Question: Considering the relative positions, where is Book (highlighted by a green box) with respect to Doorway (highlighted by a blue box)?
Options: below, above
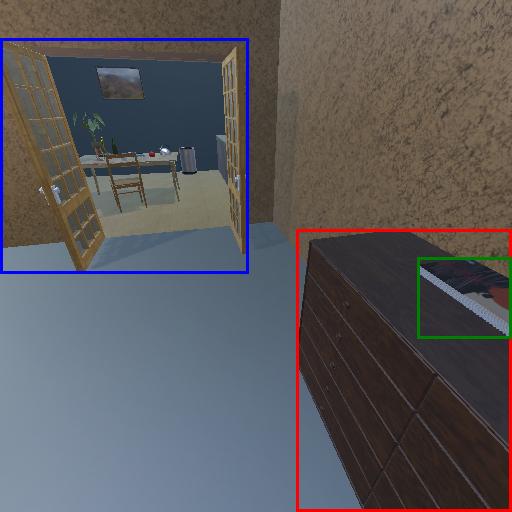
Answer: below